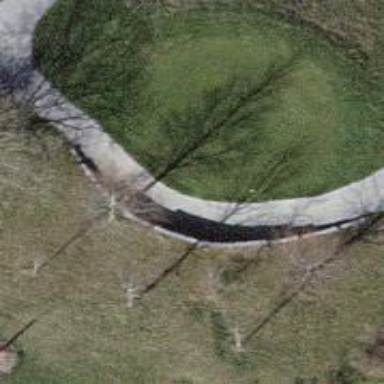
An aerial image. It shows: Grass area designated as golf tee.